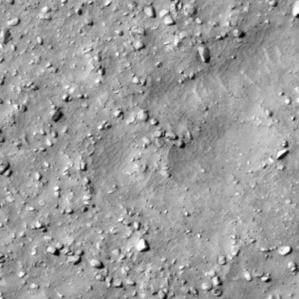
Label: non_frost